Field crop: maize
Growth stage: 2
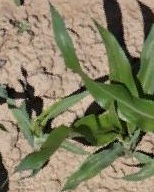
Species: maize